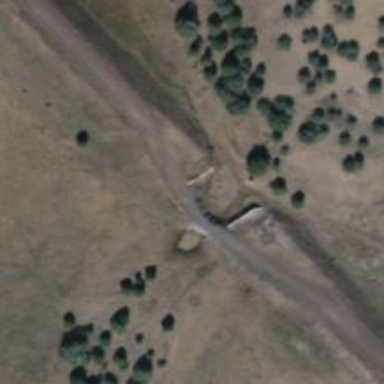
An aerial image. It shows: Passage through tunnel.